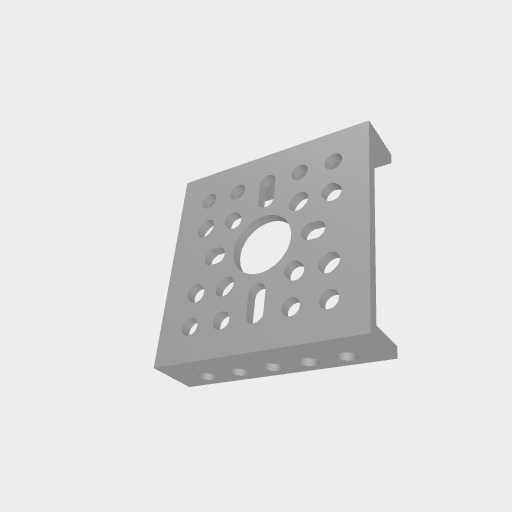
Part: LowSideUChannel1H